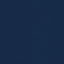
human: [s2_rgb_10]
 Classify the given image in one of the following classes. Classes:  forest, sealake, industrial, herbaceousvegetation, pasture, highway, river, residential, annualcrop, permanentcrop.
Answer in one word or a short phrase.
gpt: SeaLake